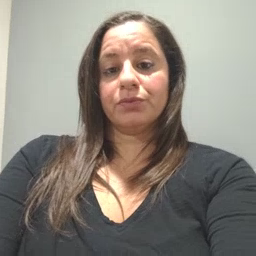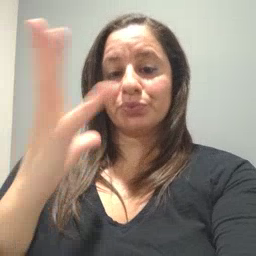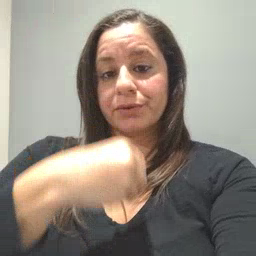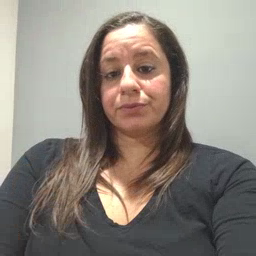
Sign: pretty